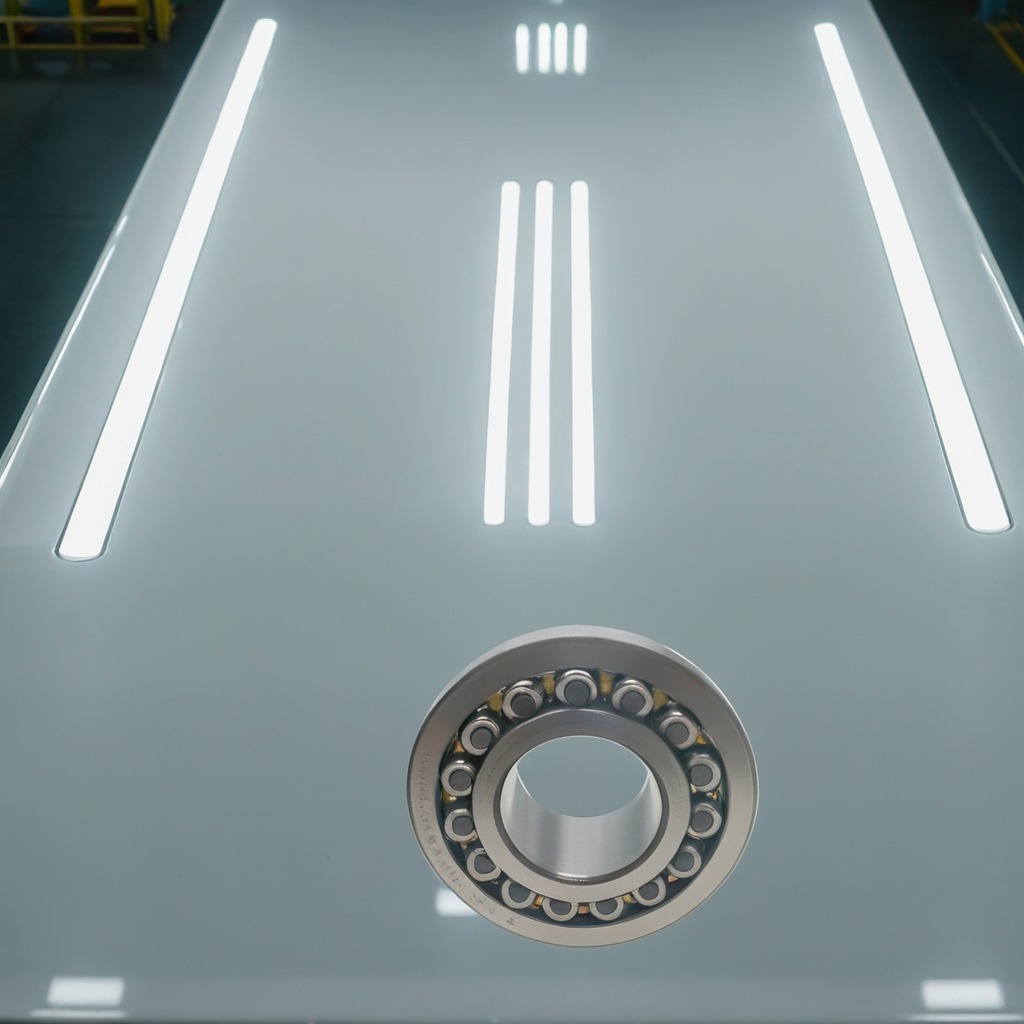
A metal ball bearing is lying on a table in a ship maintenance bay industrial lighting.